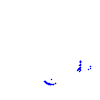
Particle: pion